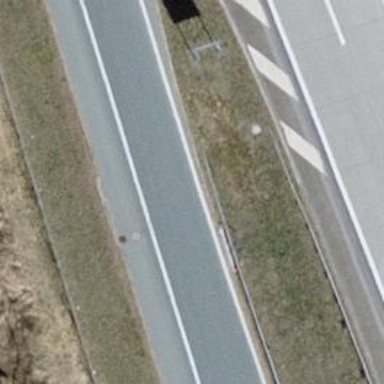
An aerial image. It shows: Asphalt motorway link.